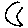
Label: moon